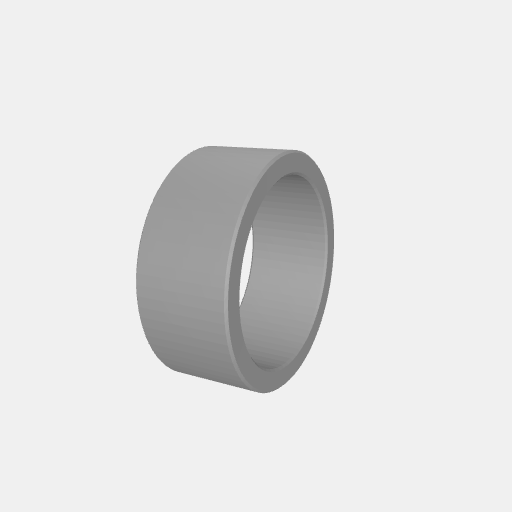
Part: Spacer8ID10OD4